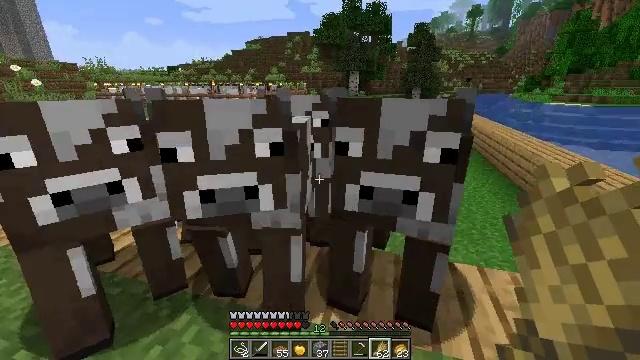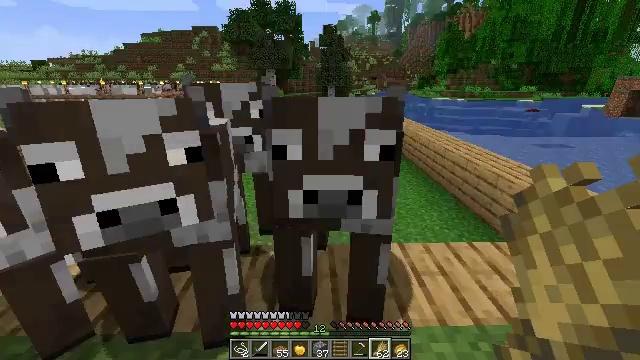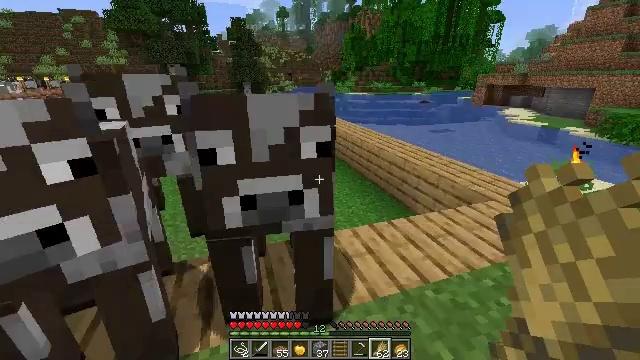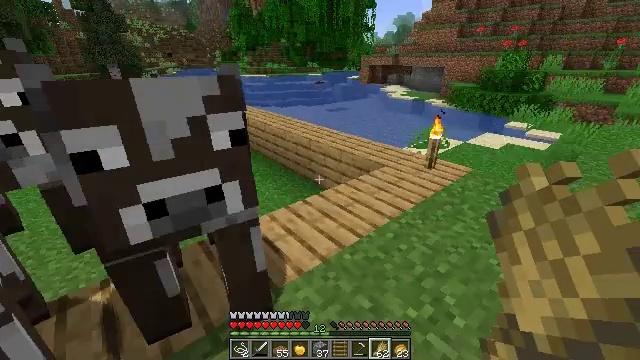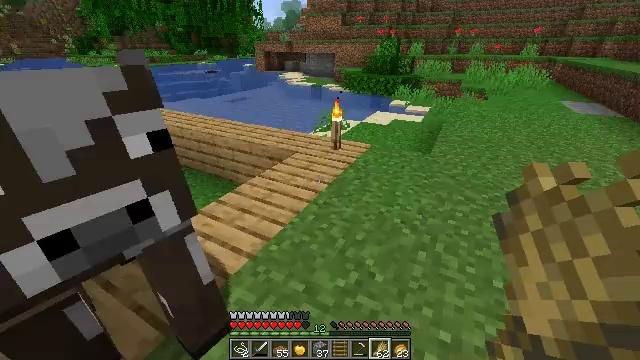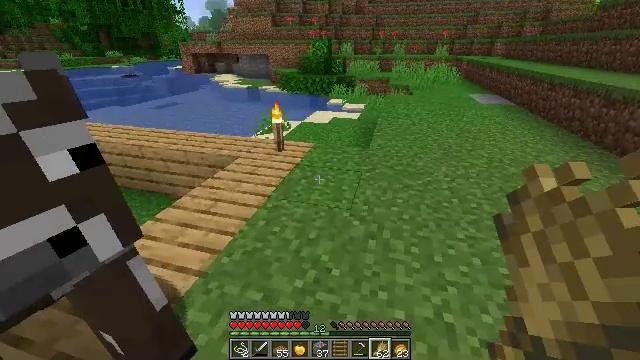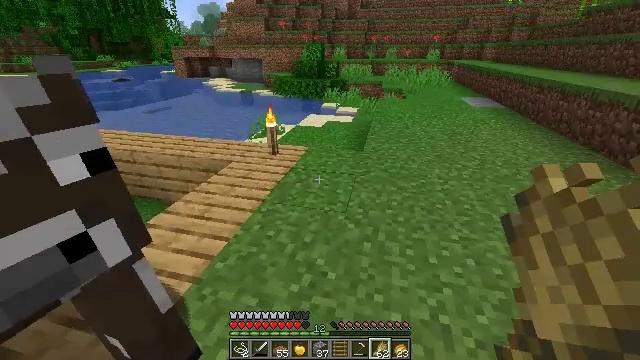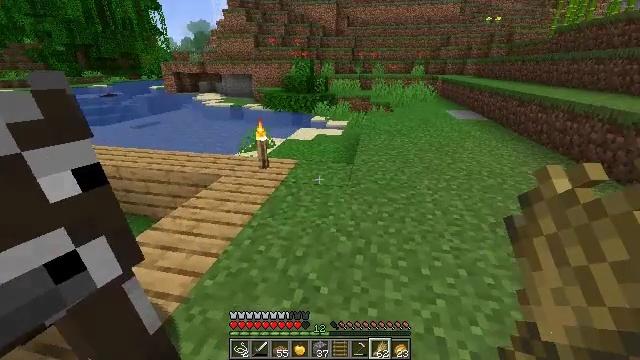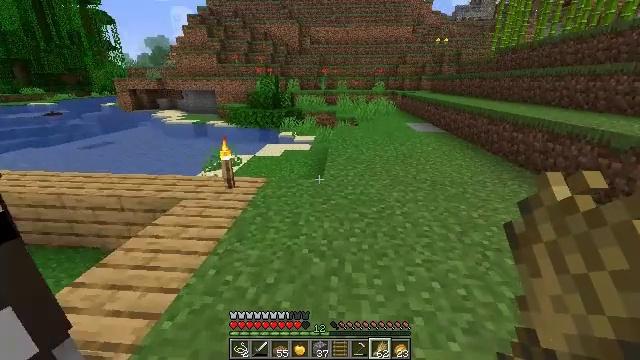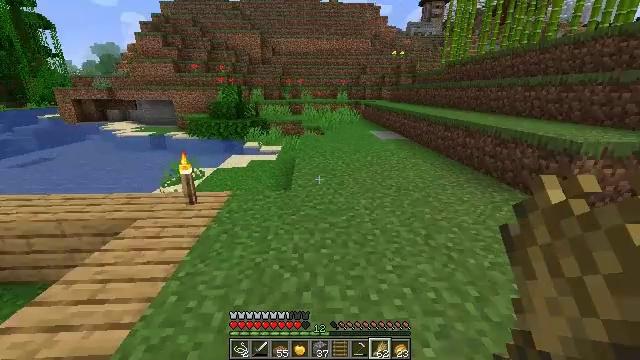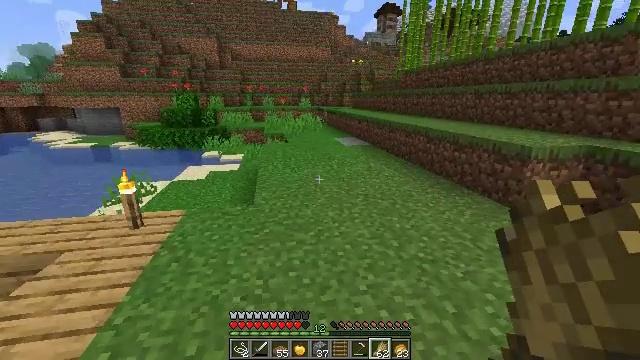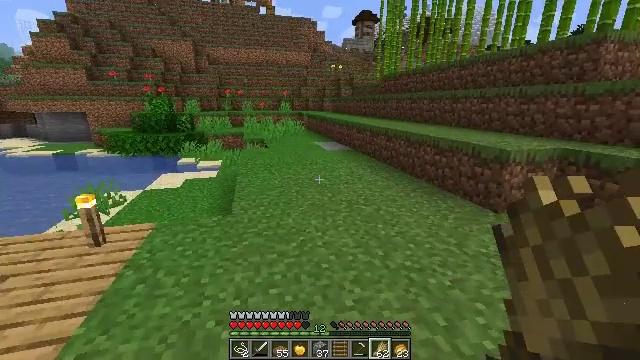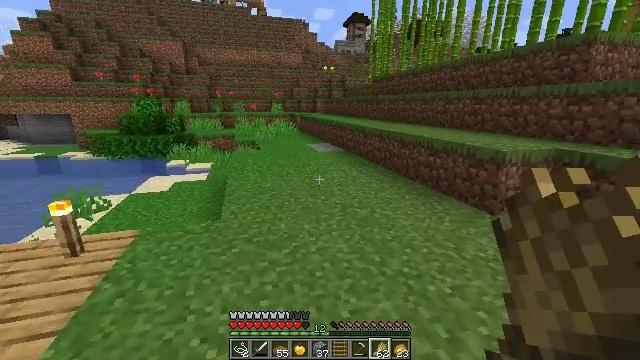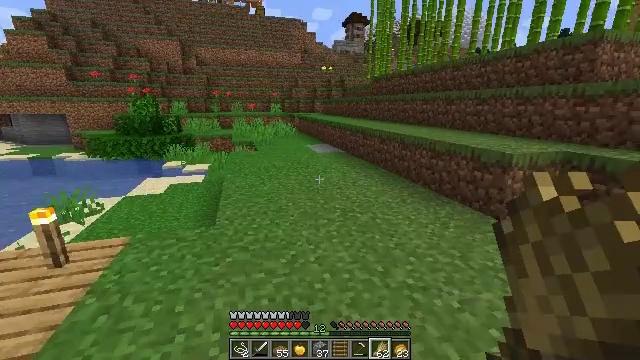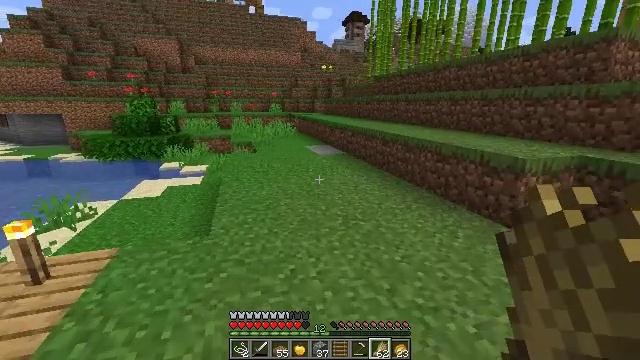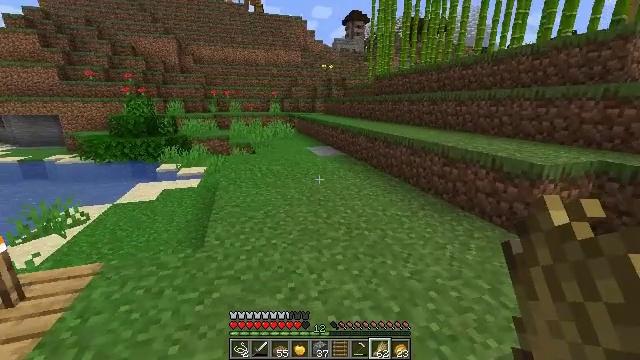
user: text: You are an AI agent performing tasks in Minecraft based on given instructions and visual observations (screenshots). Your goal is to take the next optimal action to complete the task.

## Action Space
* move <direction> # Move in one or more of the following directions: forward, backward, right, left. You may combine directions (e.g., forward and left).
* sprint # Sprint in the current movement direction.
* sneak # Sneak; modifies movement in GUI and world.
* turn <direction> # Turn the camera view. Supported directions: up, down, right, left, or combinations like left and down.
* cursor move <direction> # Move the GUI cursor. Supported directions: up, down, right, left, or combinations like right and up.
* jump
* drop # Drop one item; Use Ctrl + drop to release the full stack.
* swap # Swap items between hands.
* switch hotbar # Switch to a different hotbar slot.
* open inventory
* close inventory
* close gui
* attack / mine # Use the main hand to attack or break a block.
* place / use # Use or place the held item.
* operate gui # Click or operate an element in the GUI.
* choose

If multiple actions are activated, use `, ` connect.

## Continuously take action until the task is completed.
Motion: motion action
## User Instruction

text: Attack the jungle trapdoor to recycle it.
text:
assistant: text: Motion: turn right
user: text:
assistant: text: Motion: turn right
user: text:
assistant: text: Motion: turn right and down
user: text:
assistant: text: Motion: turn right and down
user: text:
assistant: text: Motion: turn right
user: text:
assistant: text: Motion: turn right
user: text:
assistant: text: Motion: turn right and up
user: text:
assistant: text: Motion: move forward, turn right and up
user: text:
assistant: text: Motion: move forward, turn right and up
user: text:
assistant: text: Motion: move forward, turn right and up
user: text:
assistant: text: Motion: move forward, turn right
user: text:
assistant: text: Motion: move forward, turn right
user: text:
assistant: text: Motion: move forward
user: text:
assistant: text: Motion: move forward
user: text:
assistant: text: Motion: move forward
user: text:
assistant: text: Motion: turn right
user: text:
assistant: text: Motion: turn right
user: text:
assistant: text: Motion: no_op
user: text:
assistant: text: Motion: move forward
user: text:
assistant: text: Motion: move forward
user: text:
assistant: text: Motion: move forward
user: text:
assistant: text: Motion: move forward
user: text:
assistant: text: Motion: move forward
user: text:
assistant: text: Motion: move forward
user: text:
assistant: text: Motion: move forward
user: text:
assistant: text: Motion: move forward
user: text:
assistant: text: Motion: move forward
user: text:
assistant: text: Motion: move forward
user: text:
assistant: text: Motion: move forward
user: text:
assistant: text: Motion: move forward